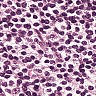
Metastatic tissue present: no